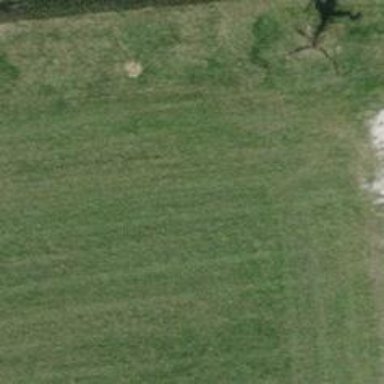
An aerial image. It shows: Grass track with grade5 track type.